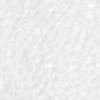
Label: no_change